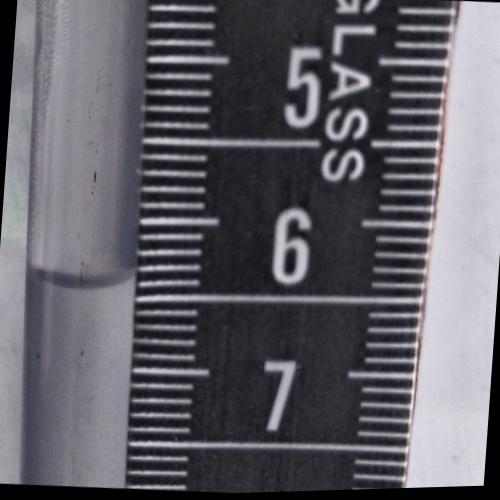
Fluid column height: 6.4 cm